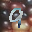
Label: 9